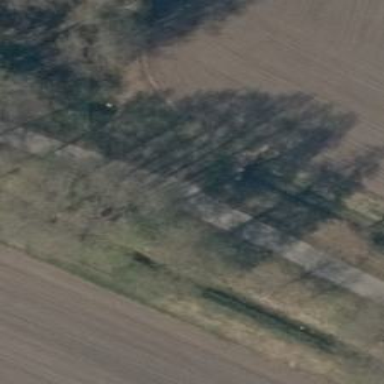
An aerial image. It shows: Asphalt track suitable for forestry vehicles with top-grade surface.